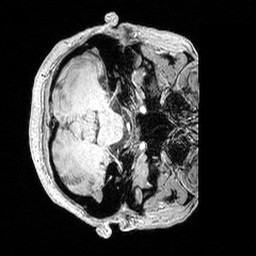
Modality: MP2RAGE
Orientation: axial
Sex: female
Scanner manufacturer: siemens
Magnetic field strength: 3 T
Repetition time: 5 s
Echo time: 0.00292 s